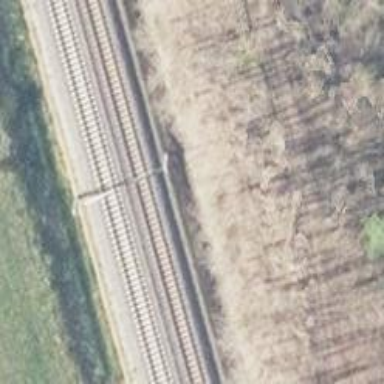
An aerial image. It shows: Railway milestone with catenary mast.